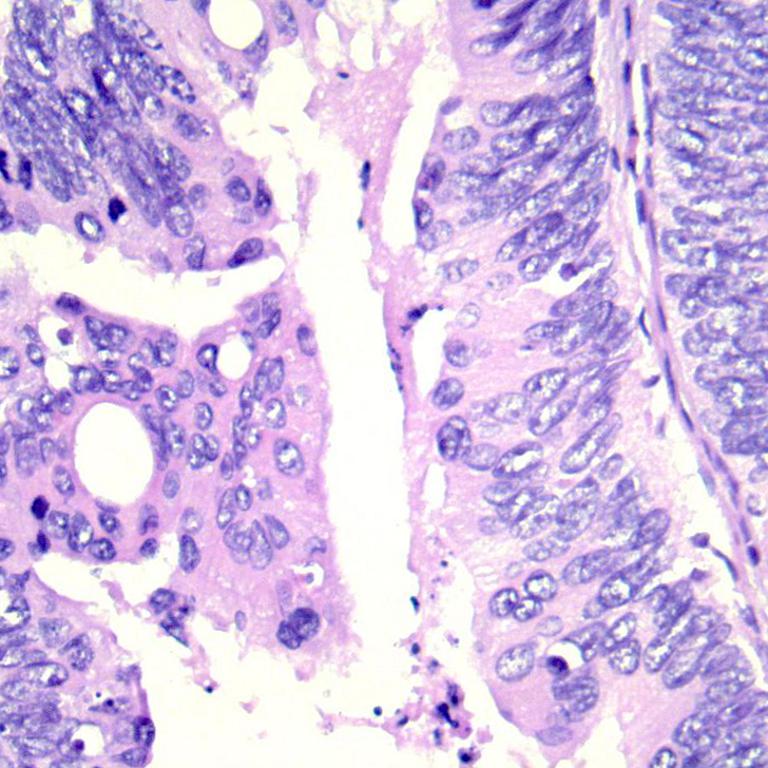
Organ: colon
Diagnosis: adenocarcinomas